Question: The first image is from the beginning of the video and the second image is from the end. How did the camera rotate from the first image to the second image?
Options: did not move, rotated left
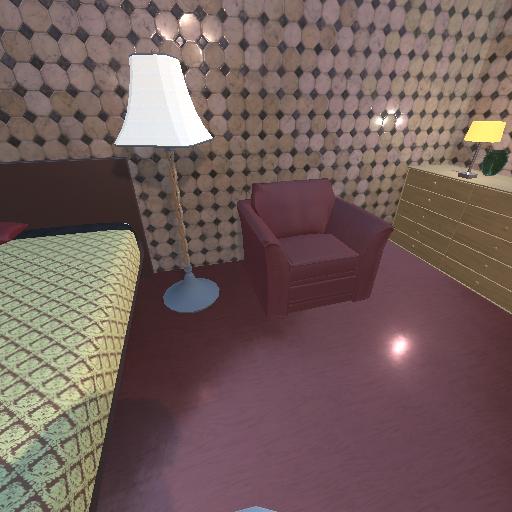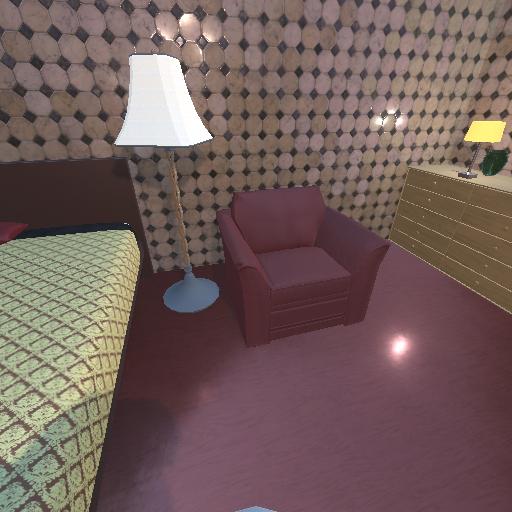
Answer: did not move